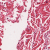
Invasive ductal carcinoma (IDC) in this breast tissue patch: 0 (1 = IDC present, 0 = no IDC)